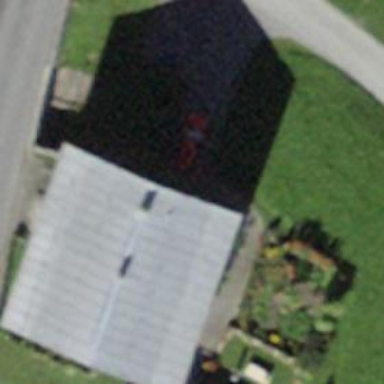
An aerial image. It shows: Detached building.